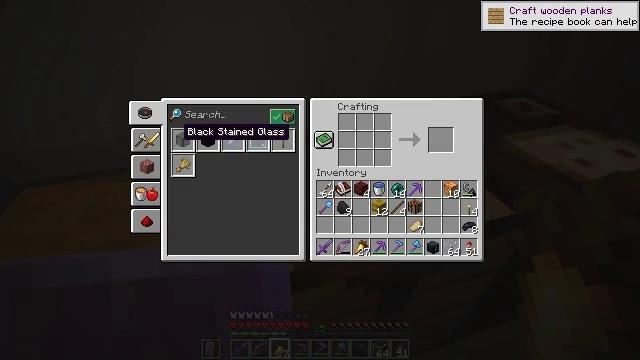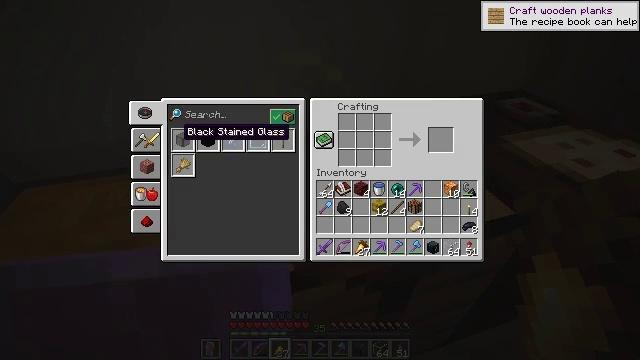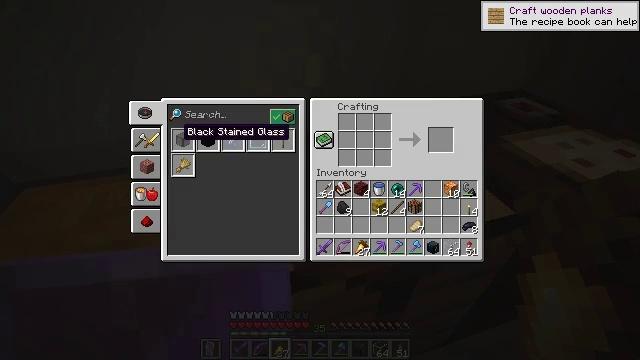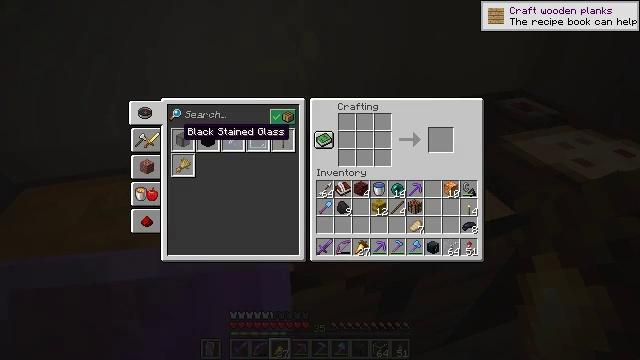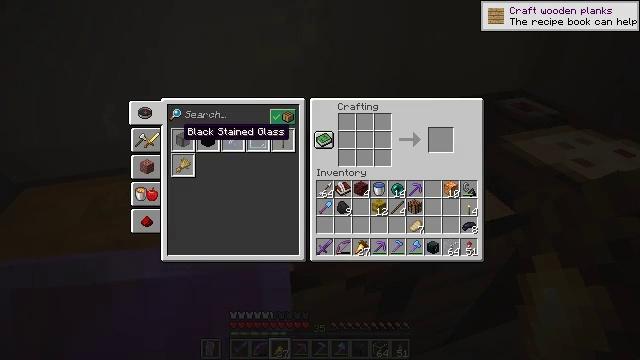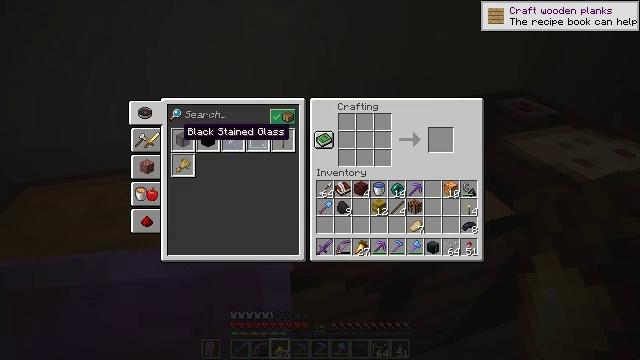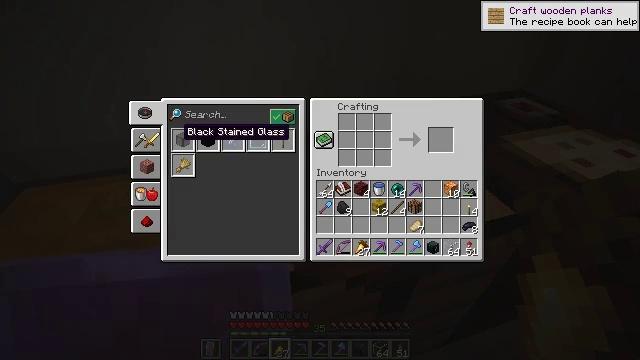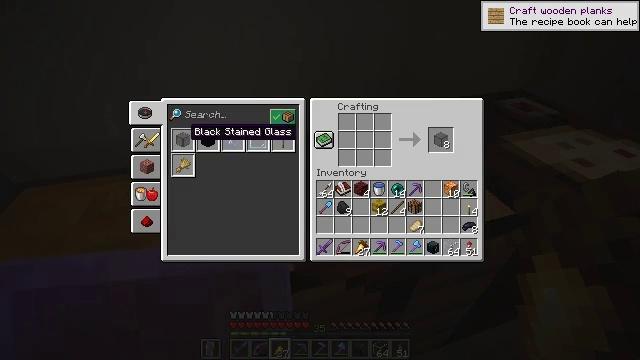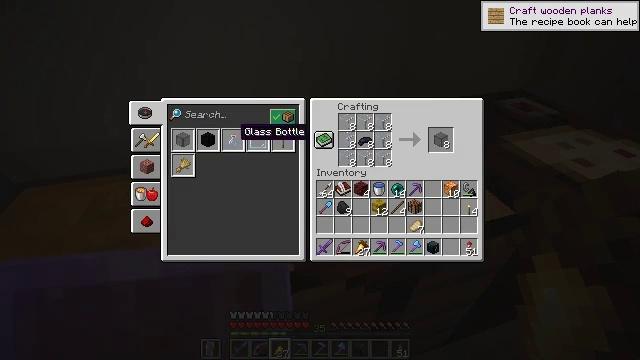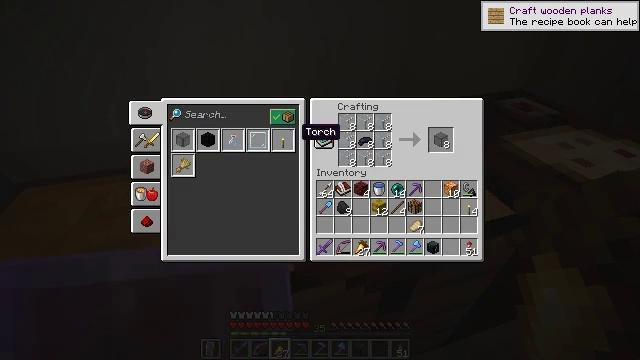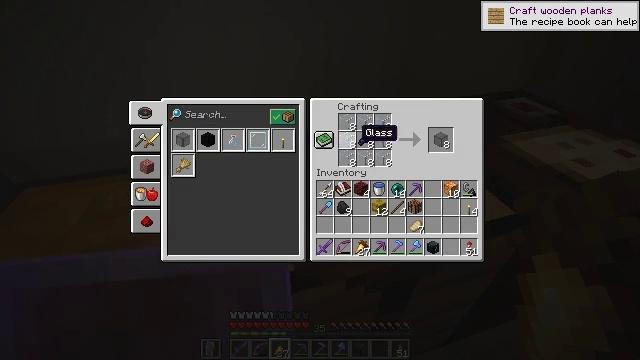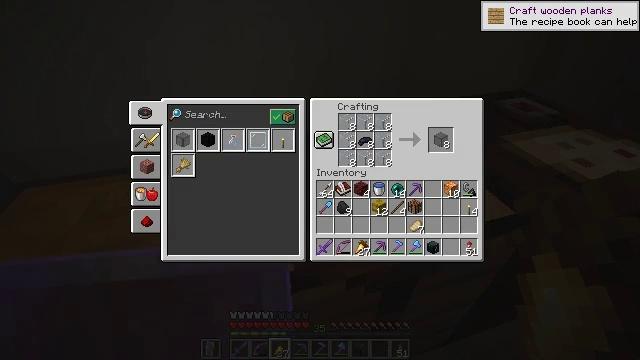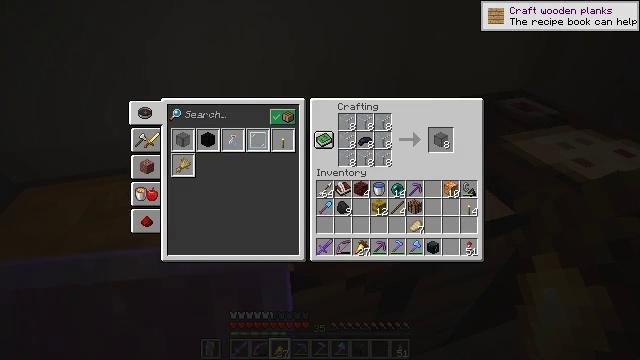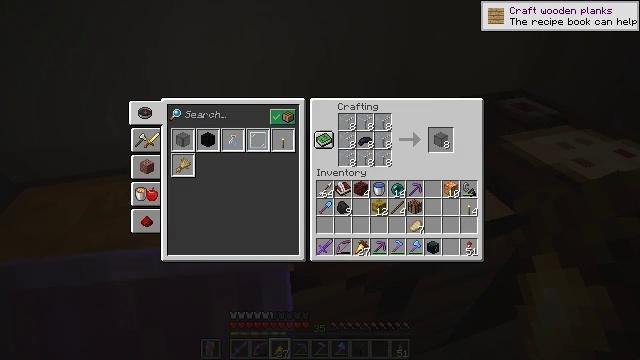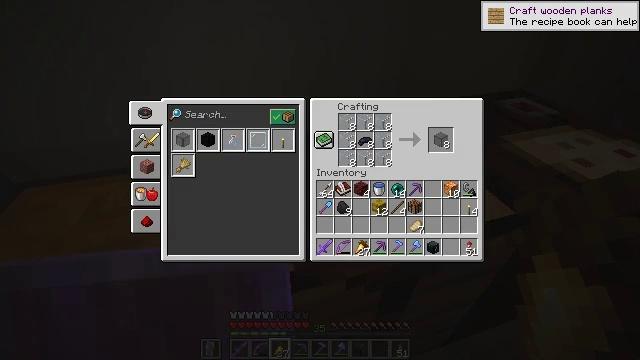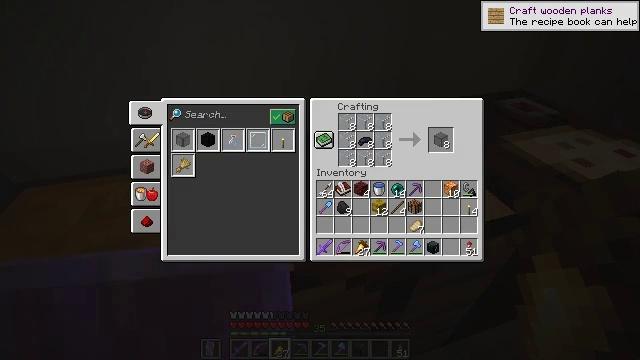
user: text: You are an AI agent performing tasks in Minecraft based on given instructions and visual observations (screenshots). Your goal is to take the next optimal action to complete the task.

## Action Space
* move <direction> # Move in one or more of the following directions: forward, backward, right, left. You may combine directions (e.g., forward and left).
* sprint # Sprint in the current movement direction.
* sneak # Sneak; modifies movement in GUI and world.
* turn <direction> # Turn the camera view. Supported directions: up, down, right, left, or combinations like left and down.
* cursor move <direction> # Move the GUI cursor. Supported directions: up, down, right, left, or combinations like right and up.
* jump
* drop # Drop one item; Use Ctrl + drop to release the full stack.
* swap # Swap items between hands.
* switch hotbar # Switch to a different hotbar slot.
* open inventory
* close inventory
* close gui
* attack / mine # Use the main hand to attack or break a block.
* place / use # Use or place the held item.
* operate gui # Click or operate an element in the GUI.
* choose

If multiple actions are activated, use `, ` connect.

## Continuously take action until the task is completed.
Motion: motion action
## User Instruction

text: Open the crafting interface to make black stained glass.
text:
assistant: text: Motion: sneak
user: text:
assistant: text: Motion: sneak, operate gui
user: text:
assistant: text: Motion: sneak, operate gui
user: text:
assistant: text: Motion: sneak, operate gui
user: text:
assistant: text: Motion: sneak, operate gui
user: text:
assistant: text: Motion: sneak
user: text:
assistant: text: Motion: sneak
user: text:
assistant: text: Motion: sneak, cursor move right
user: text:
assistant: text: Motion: sneak, cursor move right
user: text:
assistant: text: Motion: sneak, cursor move right
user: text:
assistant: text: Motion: sneak, cursor move right
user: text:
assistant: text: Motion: sneak, cursor move right
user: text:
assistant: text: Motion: sneak
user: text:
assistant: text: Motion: sneak
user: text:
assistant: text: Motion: sneak
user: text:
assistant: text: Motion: sneak
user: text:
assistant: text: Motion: sneak
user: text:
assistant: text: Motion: sneak
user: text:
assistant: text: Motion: sneak
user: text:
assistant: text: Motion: sneak
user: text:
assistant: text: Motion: sneak
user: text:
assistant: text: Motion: sneak
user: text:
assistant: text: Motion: sneak
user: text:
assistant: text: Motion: sneak
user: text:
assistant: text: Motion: sneak
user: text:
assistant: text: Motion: sneak, operate gui
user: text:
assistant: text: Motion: sneak, operate gui
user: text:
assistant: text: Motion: sneak, operate gui
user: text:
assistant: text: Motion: sneak, operate gui
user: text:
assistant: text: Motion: sneak, operate gui